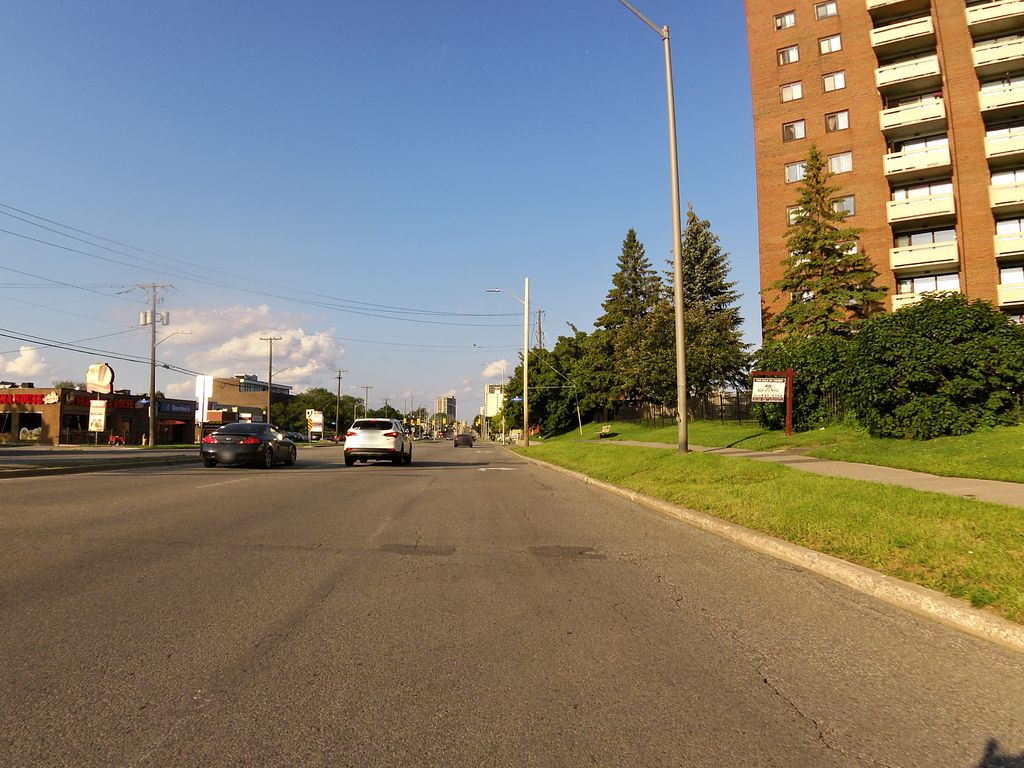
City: ottawa-gatineau